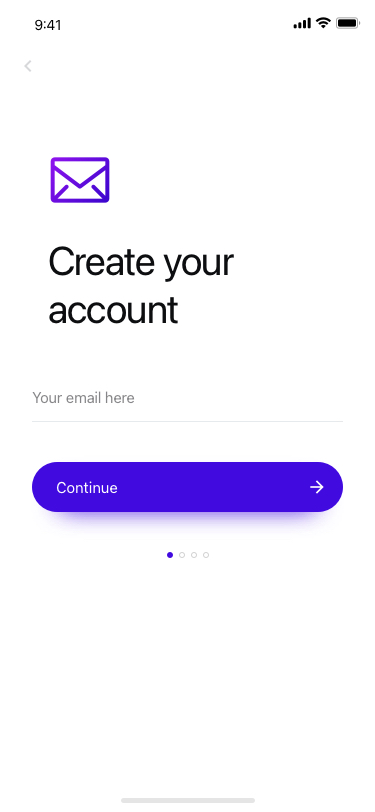
Text in this UI design:
Create your account
Your email here
Continue